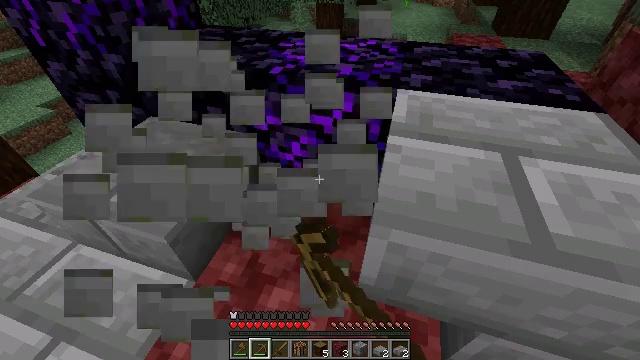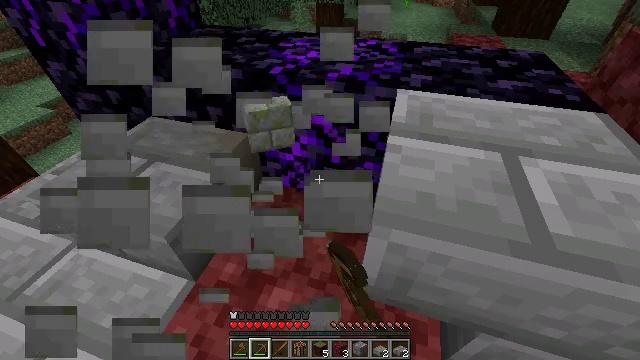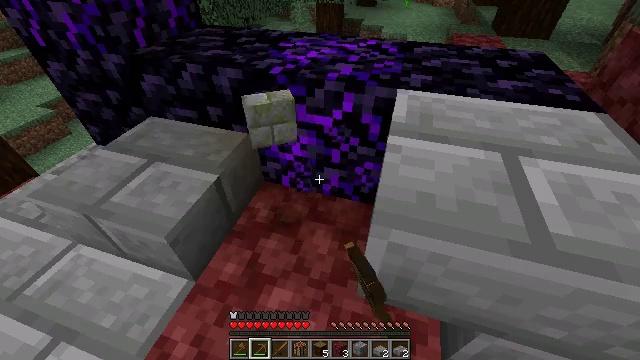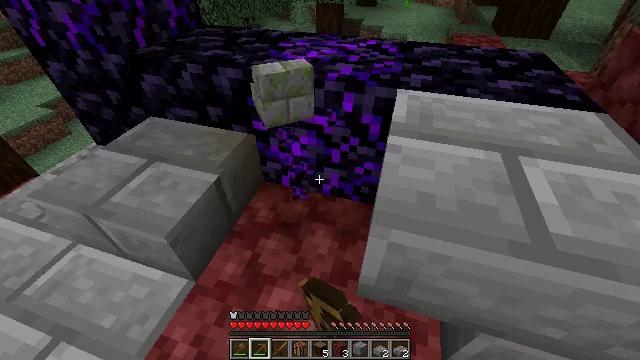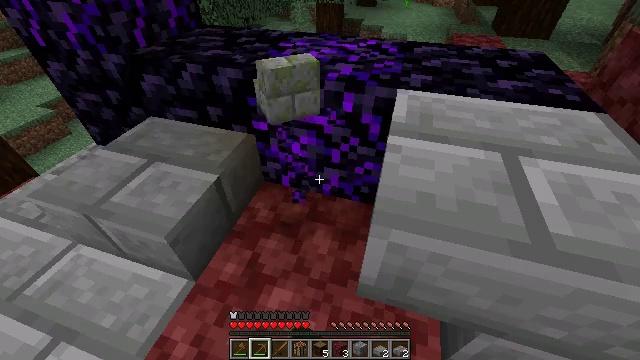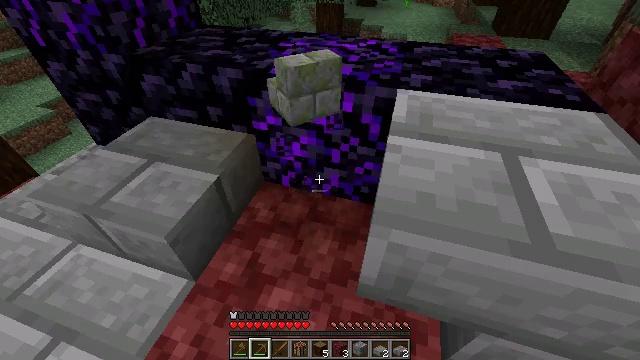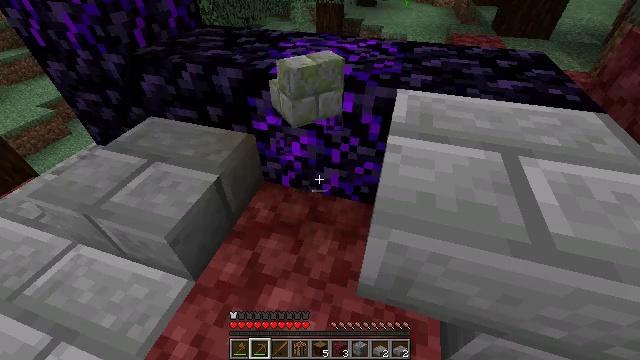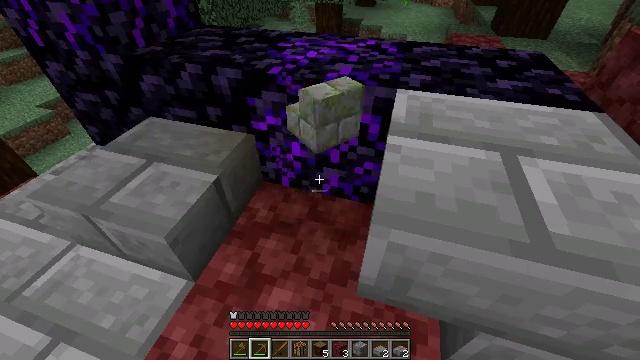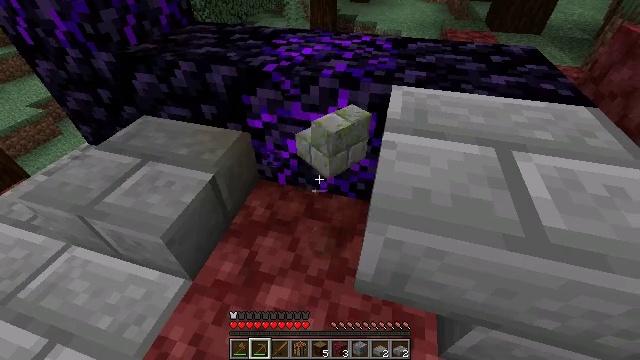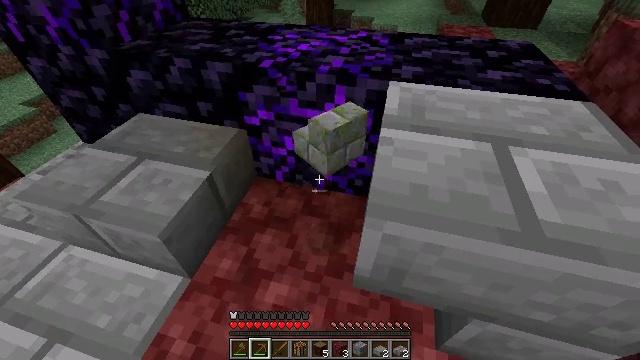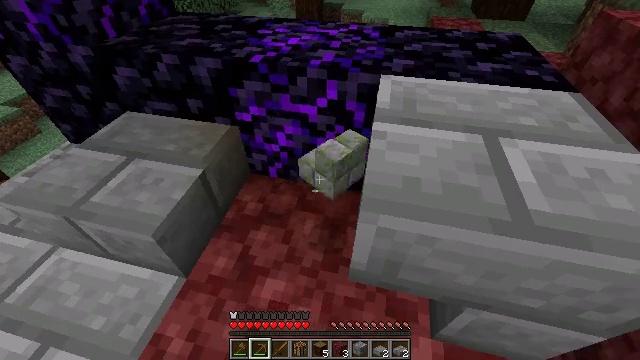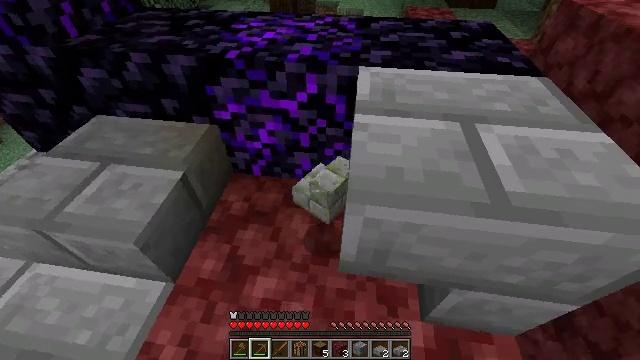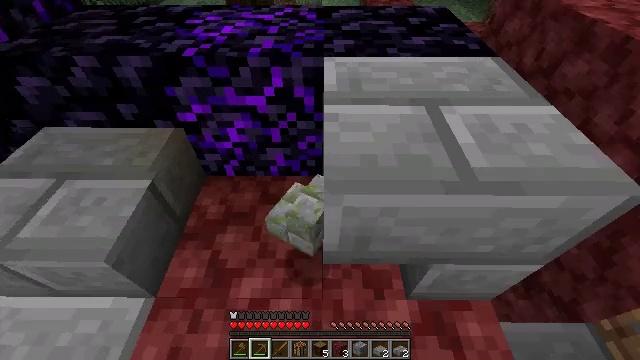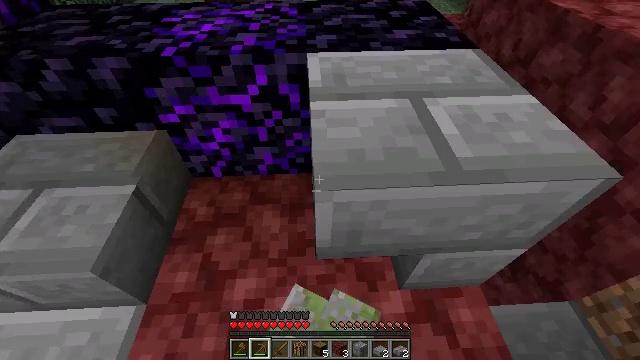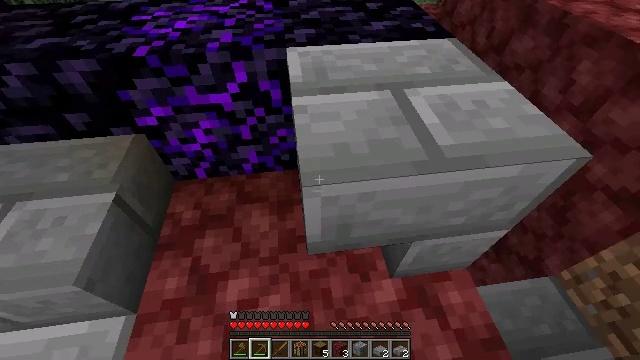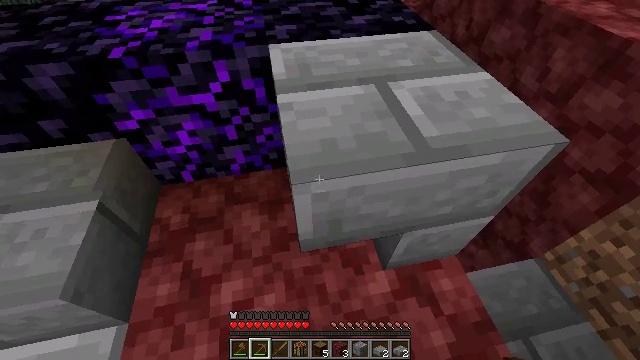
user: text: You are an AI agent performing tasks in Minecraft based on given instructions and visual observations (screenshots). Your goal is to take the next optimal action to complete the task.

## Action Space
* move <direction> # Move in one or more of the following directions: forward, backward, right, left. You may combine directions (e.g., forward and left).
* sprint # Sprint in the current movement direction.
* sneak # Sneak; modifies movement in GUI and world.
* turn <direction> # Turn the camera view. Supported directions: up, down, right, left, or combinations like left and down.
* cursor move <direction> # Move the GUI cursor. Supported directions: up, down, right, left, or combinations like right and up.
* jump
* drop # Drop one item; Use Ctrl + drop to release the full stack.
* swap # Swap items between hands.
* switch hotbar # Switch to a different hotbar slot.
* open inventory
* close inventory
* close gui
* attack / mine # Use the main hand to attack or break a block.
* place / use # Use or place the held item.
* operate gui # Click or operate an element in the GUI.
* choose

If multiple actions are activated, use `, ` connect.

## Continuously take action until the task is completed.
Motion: motion action
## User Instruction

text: Mine stone brick stairs block.
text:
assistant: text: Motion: attack / mine
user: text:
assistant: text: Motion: attack / mine
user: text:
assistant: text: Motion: attack / mine
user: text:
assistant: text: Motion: attack / mine
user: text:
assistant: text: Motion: no_op
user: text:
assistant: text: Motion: no_op
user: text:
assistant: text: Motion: no_op
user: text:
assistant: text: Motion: turn right
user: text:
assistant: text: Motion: no_op
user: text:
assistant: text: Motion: turn right and down
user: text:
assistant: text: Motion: turn right and down
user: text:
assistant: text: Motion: turn right and down
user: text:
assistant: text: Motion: turn right
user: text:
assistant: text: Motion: turn right and down
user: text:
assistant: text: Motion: turn right
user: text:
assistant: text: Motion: turn right
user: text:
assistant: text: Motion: attack / mine
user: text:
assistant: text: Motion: attack / mine
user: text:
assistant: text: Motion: attack / mine
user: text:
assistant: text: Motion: attack / mine
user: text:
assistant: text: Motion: attack / mine
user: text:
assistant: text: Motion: attack / mine
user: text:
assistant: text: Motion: attack / mine
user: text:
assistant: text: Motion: attack / mine
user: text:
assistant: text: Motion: attack / mine
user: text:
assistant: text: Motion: attack / mine
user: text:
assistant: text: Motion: attack / mine
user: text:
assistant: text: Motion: attack / mine
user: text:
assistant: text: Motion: attack / mine
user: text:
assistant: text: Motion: attack / mine